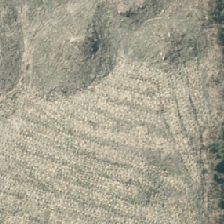
Land cover: harvested_forest